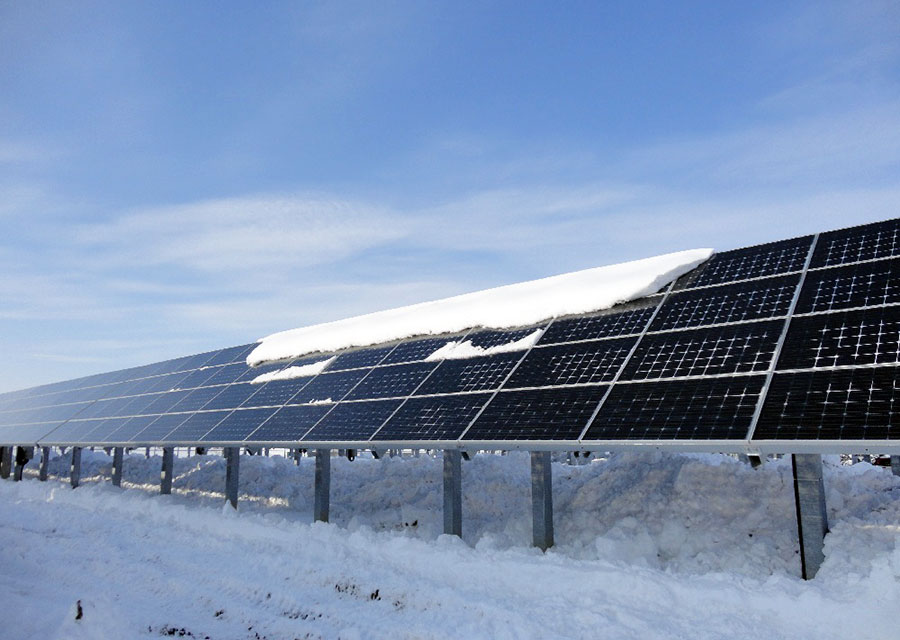
Label: Snow-Covered